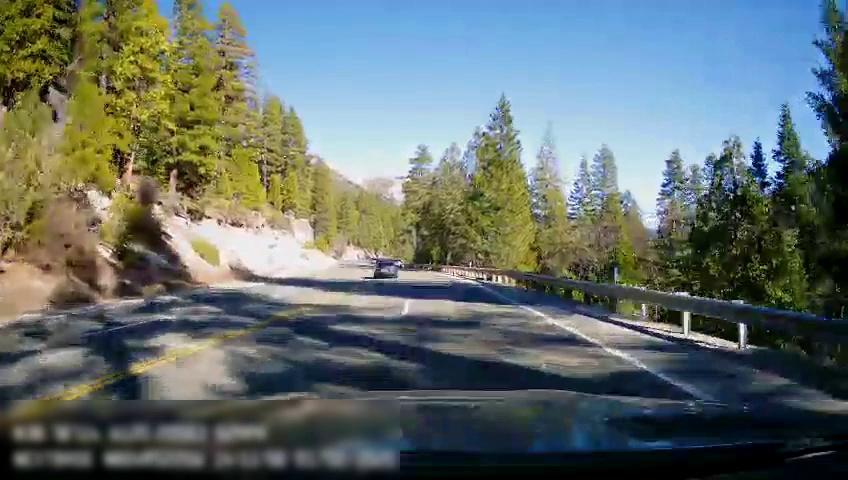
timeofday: Day
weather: Sunny
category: Drivable Space
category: Vehicles | Car
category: Lanes | Current Lane
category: Lanes | Current Lane
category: Lanes | Alternate Lane
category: Lanes | Opposite Lane
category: Lanes | Opposite Lane